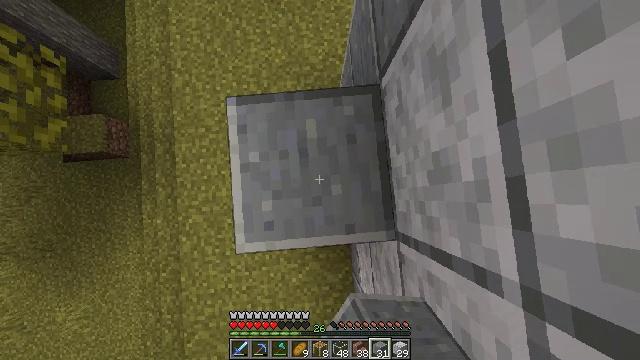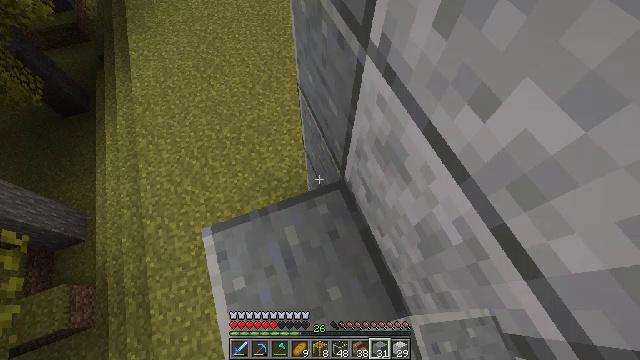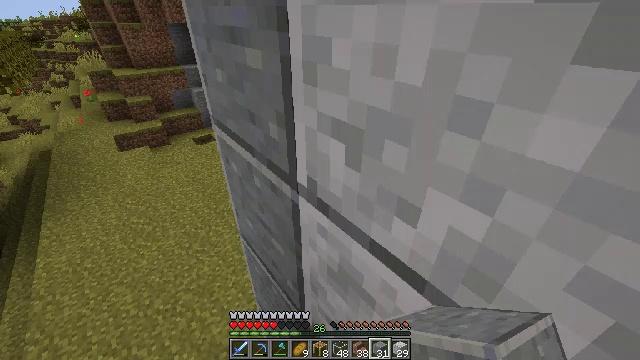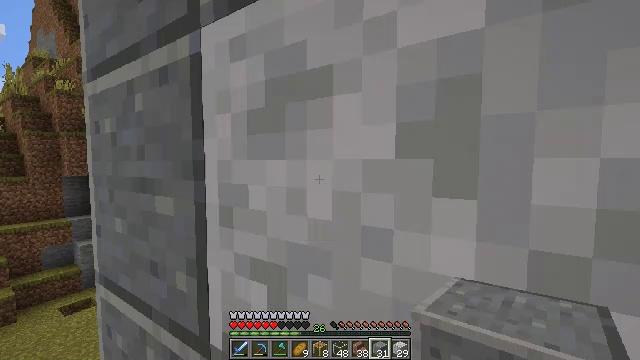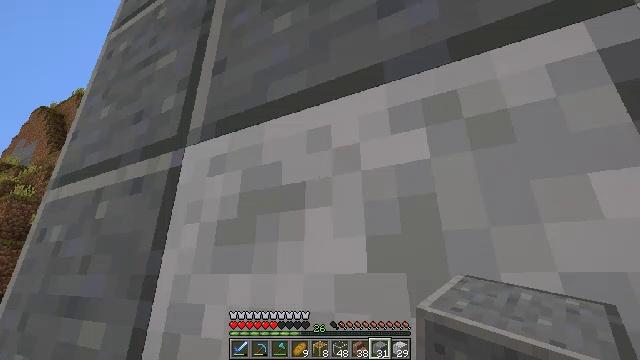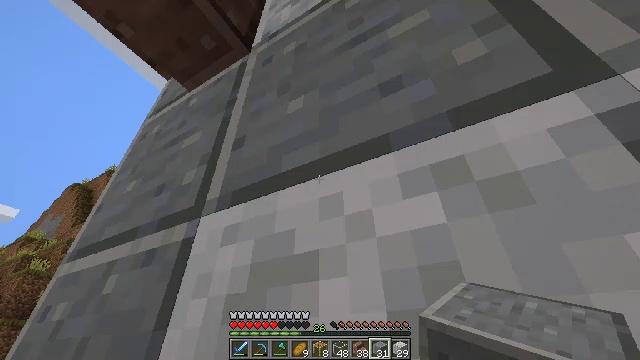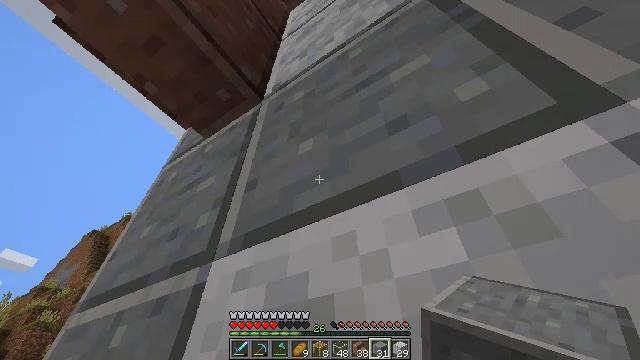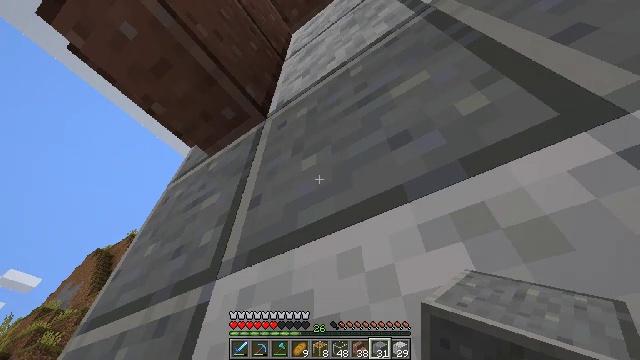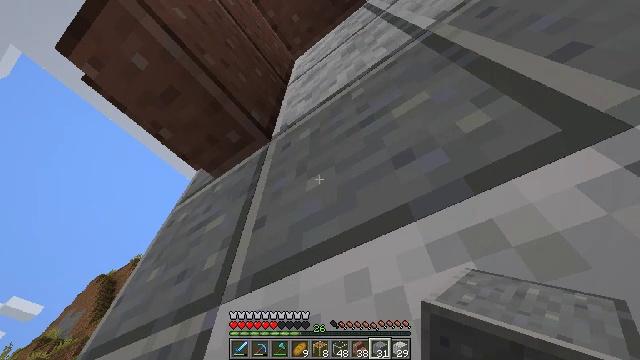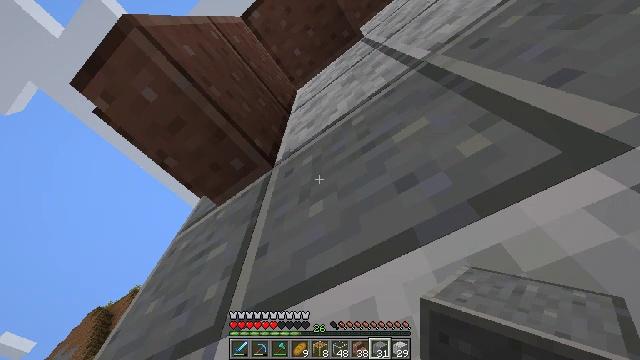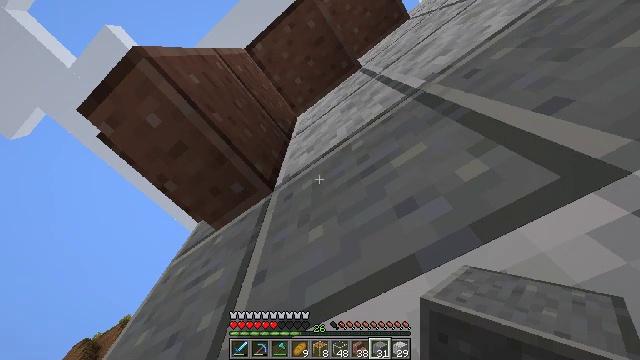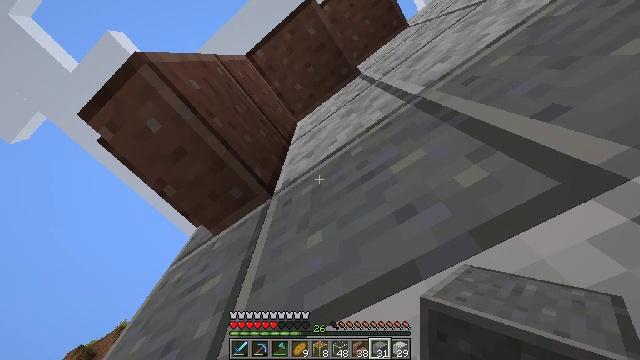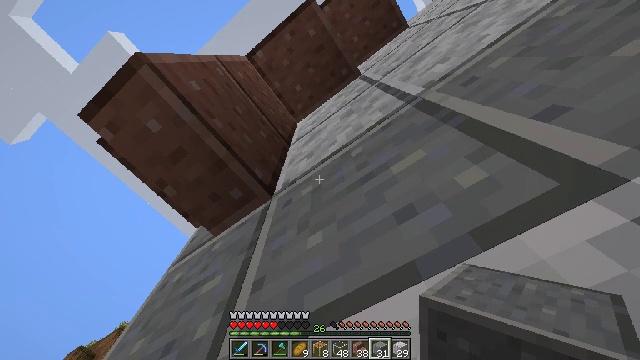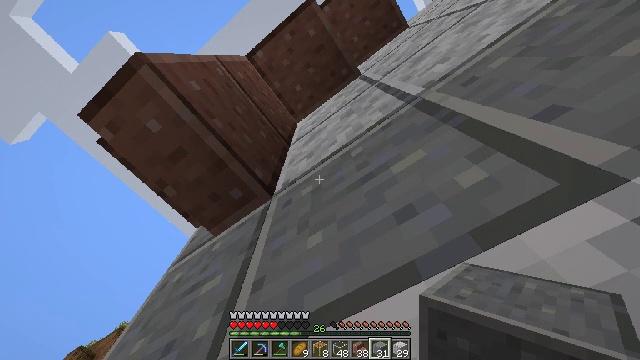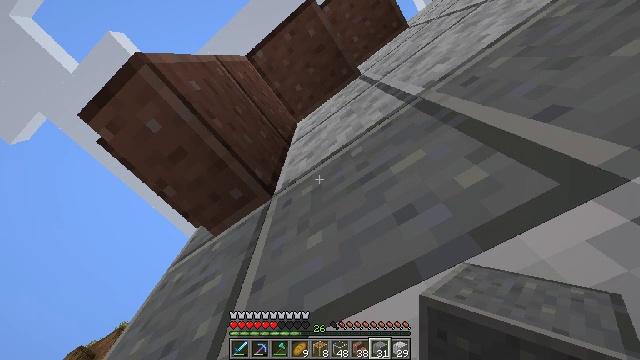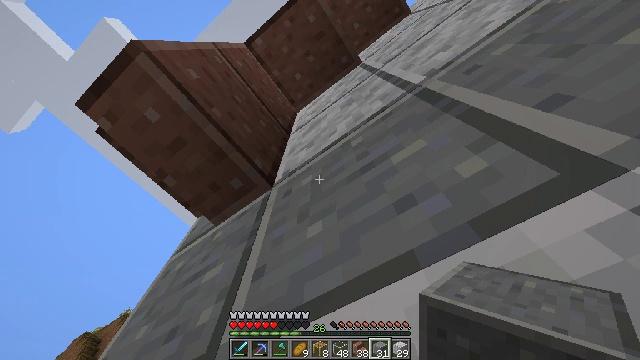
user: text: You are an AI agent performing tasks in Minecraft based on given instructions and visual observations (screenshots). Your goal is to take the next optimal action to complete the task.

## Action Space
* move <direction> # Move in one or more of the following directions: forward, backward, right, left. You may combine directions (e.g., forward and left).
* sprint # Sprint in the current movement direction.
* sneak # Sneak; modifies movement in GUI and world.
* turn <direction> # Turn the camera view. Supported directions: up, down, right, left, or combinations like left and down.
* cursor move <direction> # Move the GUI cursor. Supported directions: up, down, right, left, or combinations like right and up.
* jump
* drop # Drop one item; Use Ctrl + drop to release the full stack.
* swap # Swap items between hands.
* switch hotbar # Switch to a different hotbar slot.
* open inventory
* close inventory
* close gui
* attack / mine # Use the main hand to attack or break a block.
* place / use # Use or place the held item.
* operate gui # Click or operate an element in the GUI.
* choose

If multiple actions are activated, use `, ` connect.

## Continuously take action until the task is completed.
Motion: motion action
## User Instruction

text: Break the polished andesite block.
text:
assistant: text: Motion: turn right and up
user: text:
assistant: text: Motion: turn right and up
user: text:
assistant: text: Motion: turn right and up
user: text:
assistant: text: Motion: turn right and up
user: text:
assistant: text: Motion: turn left and up
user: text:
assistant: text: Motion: turn left and up
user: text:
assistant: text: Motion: turn left and up
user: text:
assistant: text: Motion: turn left and up
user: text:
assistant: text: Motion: turn left and up
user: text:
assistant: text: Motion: turn up
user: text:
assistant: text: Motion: turn up
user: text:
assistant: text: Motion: no_op
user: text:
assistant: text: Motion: no_op
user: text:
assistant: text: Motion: no_op
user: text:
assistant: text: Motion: turn down
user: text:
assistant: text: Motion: turn left and down
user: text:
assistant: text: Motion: turn left and down, switch to hotbar 2
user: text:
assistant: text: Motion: turn left and down, switch to hotbar 2
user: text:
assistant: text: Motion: turn left and down, switch to hotbar 2
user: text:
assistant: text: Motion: turn left and down, switch to hotbar 2
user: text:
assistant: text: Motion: turn left and down
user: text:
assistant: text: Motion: turn left and down
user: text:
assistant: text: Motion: attack / mine
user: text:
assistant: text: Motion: attack / mine
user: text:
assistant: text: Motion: attack / mine
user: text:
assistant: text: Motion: attack / mine
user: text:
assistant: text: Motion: attack / mine
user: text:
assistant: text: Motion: turn left and down, attack / mine
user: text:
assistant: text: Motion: turn left, attack / mine
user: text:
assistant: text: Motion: attack / mine